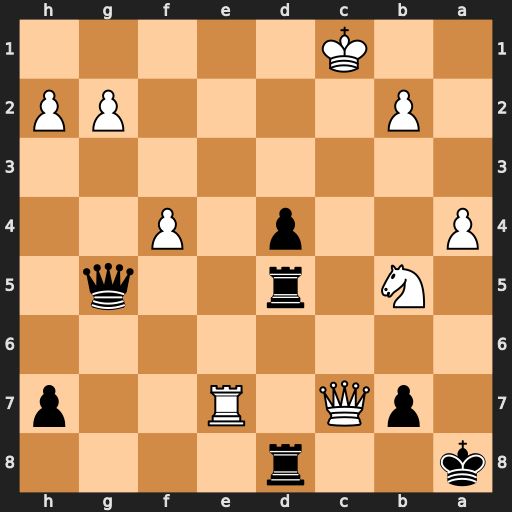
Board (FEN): k2r4/1pQ1R2p/8/1N1r2q1/P2p1P2/8/1P4PP/2K5
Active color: b
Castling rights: -
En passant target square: -
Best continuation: Rc5+ Kd2 Qxg2+ Re2 Qxe2+